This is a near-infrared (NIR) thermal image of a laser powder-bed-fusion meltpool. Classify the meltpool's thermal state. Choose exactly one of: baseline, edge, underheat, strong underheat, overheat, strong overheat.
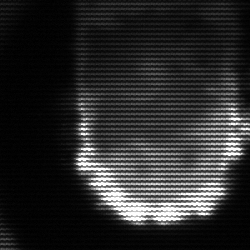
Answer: baseline